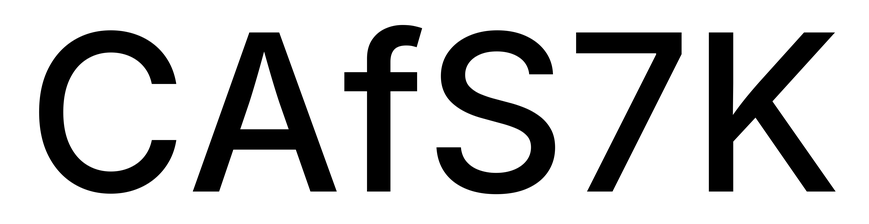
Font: Inter_Medium